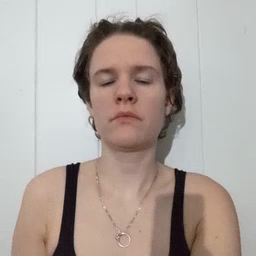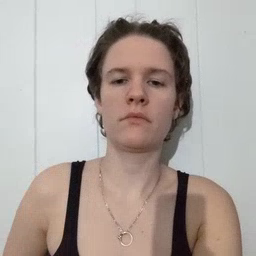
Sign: beside